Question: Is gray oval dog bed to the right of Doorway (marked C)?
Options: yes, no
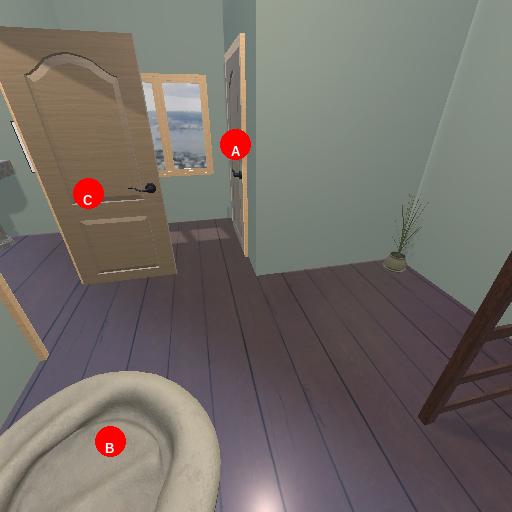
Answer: yes